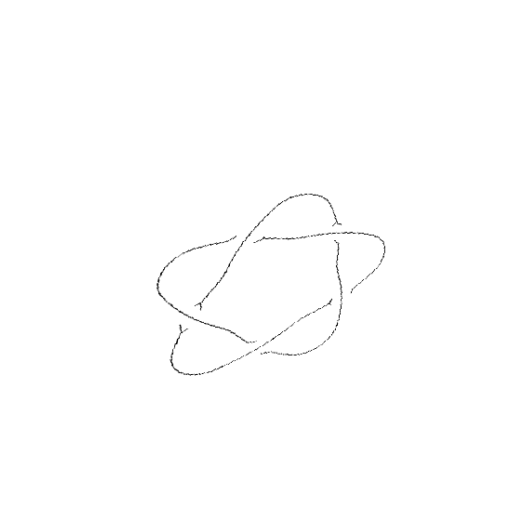
Crossing number: 5